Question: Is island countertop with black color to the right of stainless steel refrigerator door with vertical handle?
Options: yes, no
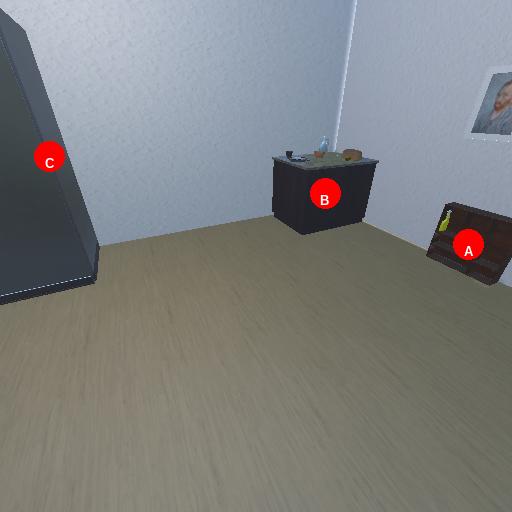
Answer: yes